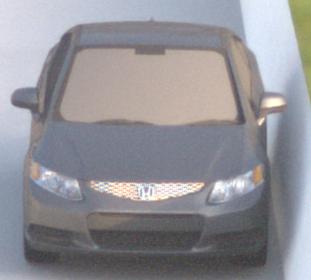
Make: Honda
Model: Civic Limousine 1.8
Detailed model: Civic (IX) Limousine
Model produced from: 2014/05
Model produced until: 2017/06
Doors: 4
Color: gray
Road condition: dry road
Daytime: sunrise or sunset
Contrast: medium contrast